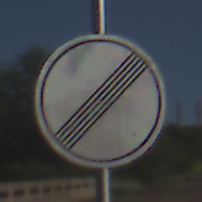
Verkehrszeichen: EndeSaemtlicherBegrenzungen
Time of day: MorningAfternoon
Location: Outdoor (RoadRail)
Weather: PartlyCloudy
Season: NotSpecified
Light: Natural